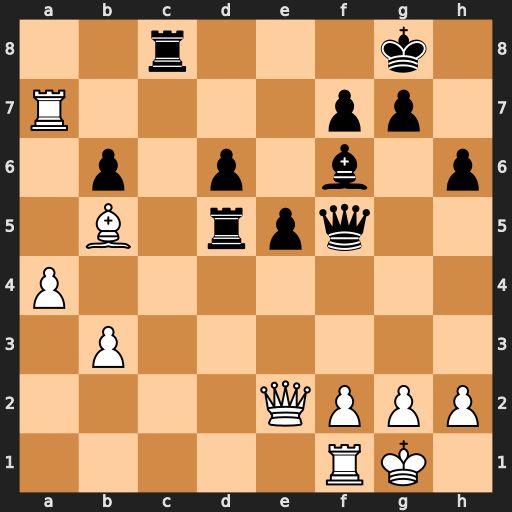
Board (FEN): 2r3k1/R4pp1/1p1p1b1p/1B1rpq2/P7/1P6/4QPPP/5RK1
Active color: w
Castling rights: -
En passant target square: -
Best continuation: Bd7 Qd3 Qxd3